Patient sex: M
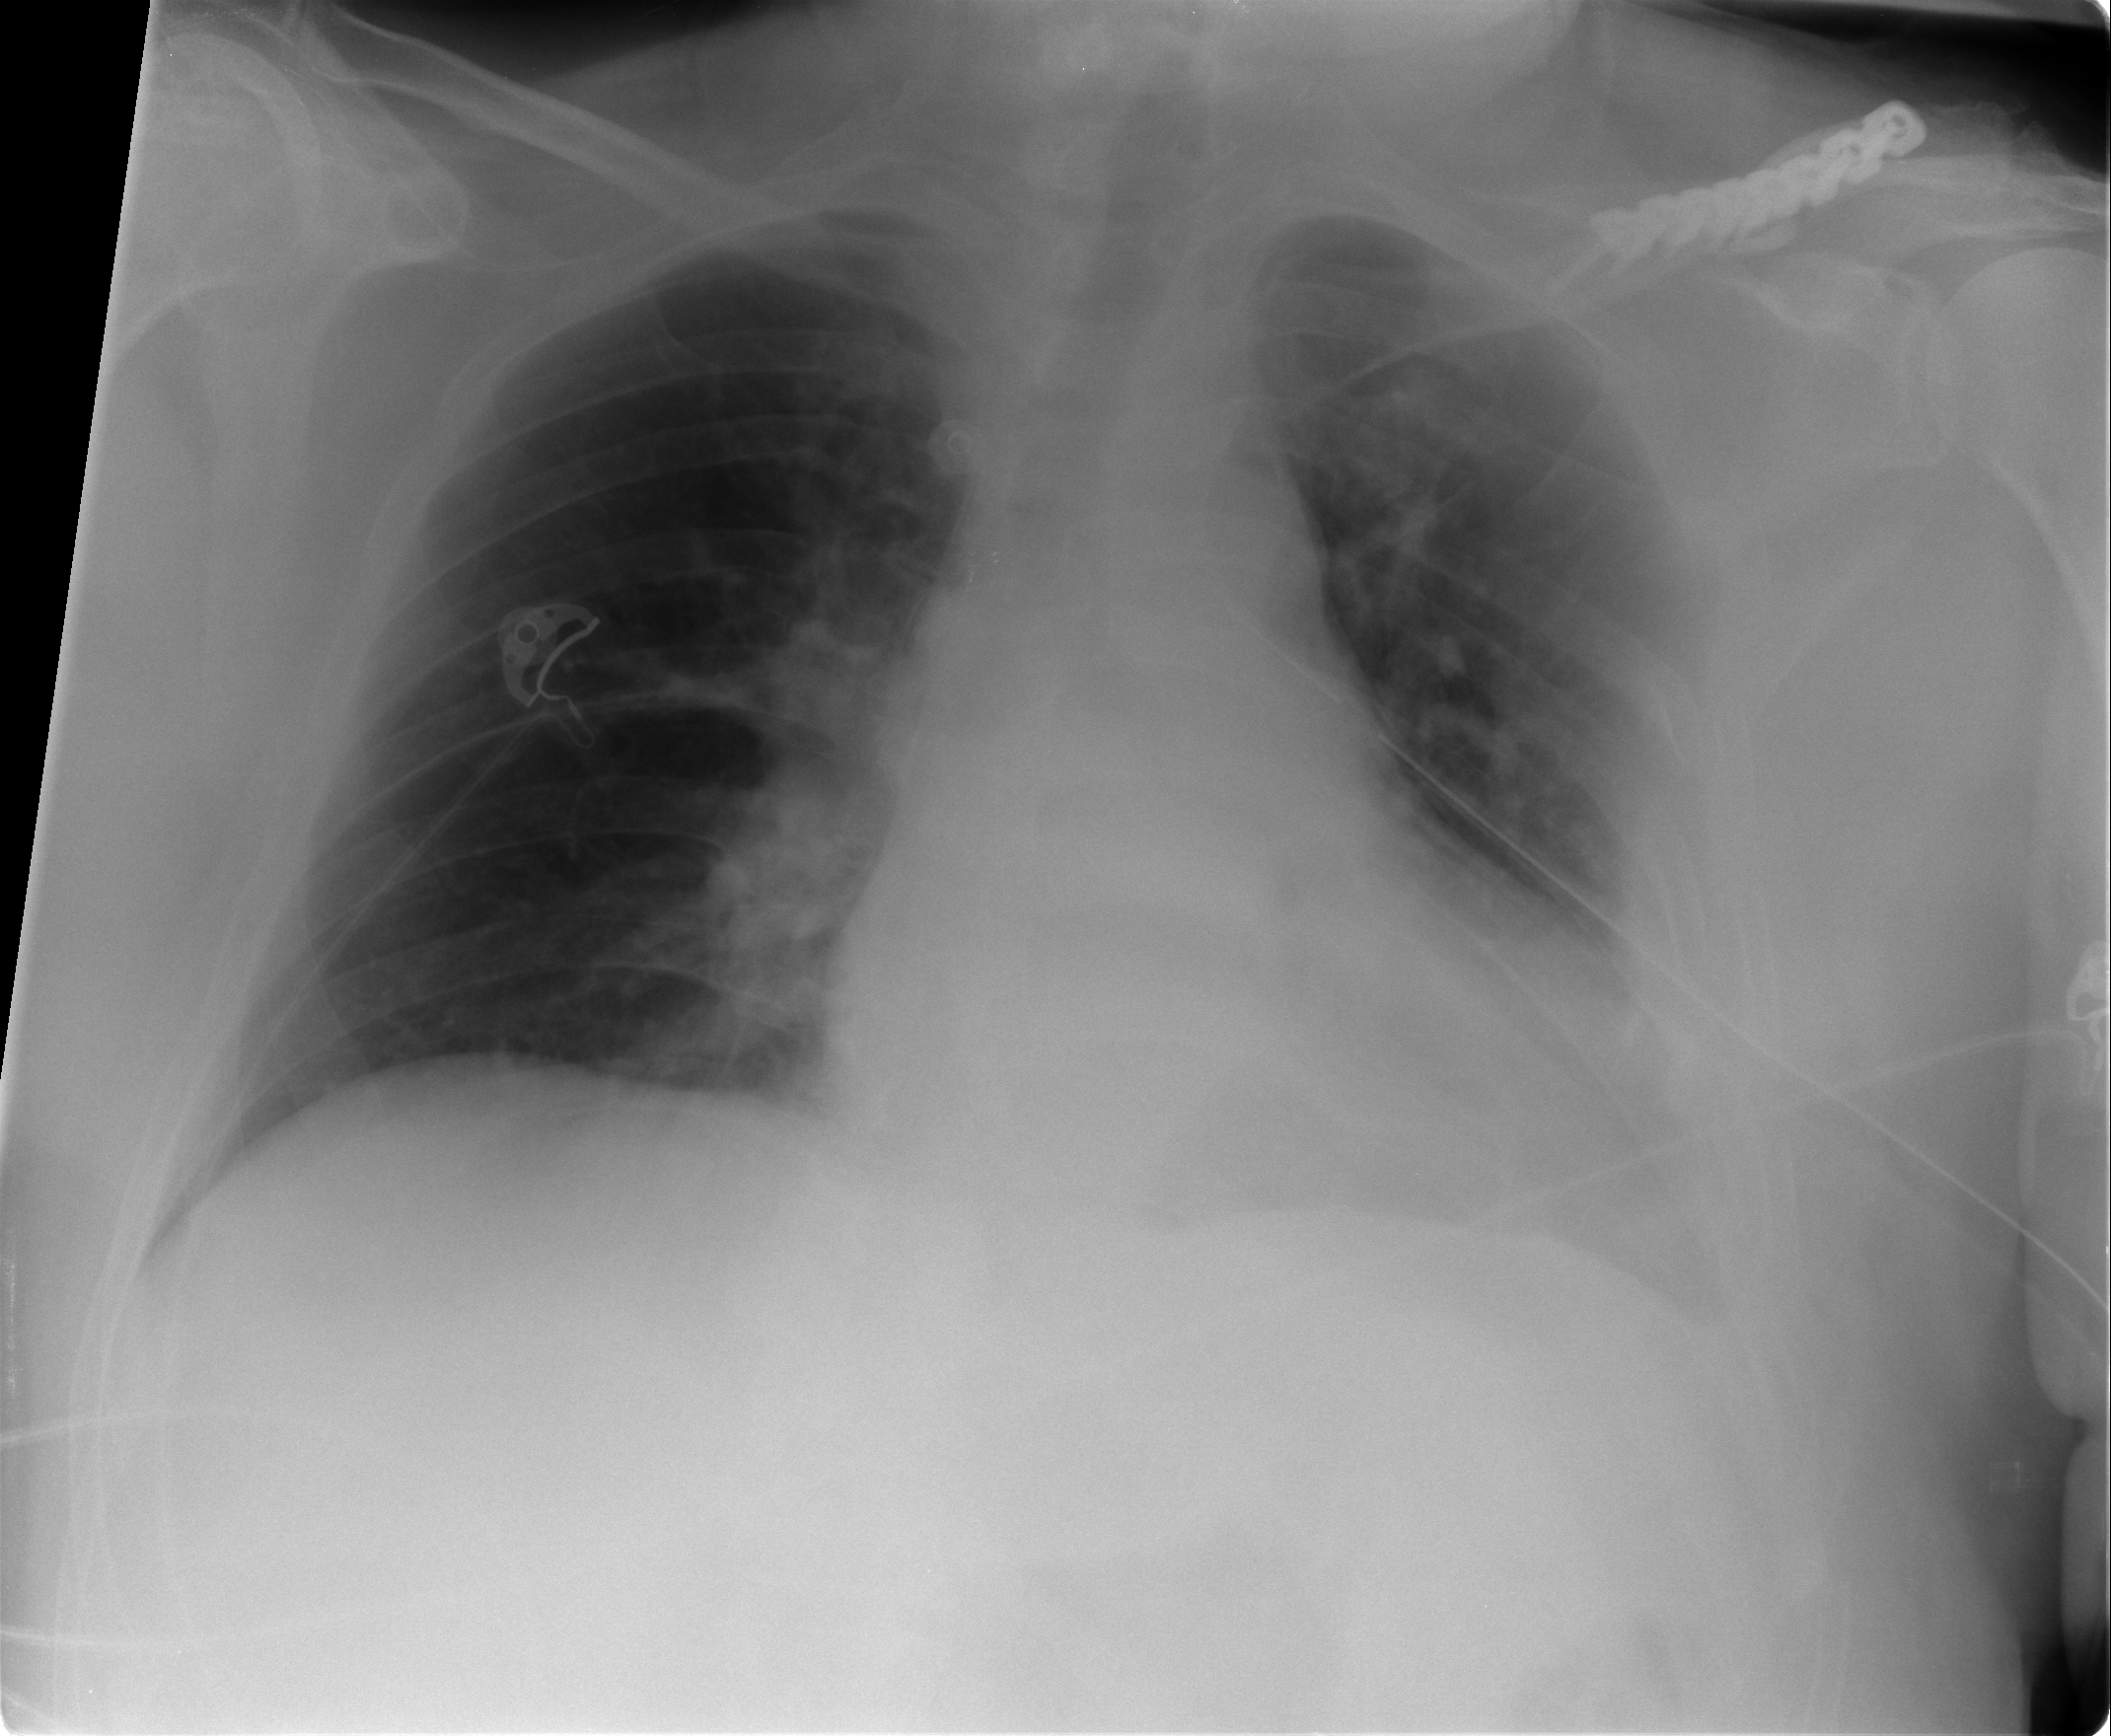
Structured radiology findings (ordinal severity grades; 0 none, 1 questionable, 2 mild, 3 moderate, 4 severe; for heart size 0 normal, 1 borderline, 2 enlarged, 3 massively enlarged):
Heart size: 2
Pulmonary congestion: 2
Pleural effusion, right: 0
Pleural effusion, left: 2
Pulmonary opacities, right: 0
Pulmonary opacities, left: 0
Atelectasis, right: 0
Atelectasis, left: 2